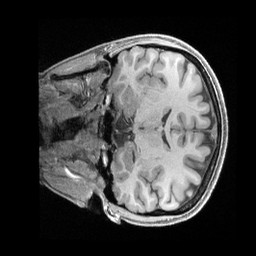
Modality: T1w
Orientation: coronal
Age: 31
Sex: female
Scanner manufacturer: siemens
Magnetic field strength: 3 T
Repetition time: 2.4 s
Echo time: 0.00241 s